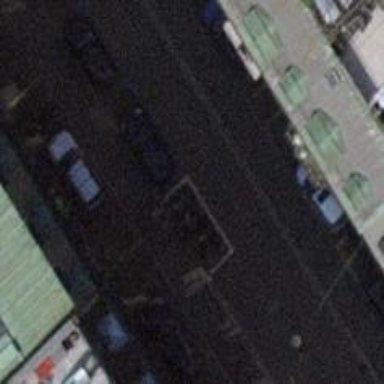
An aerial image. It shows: Bicycle parking area.